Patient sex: F
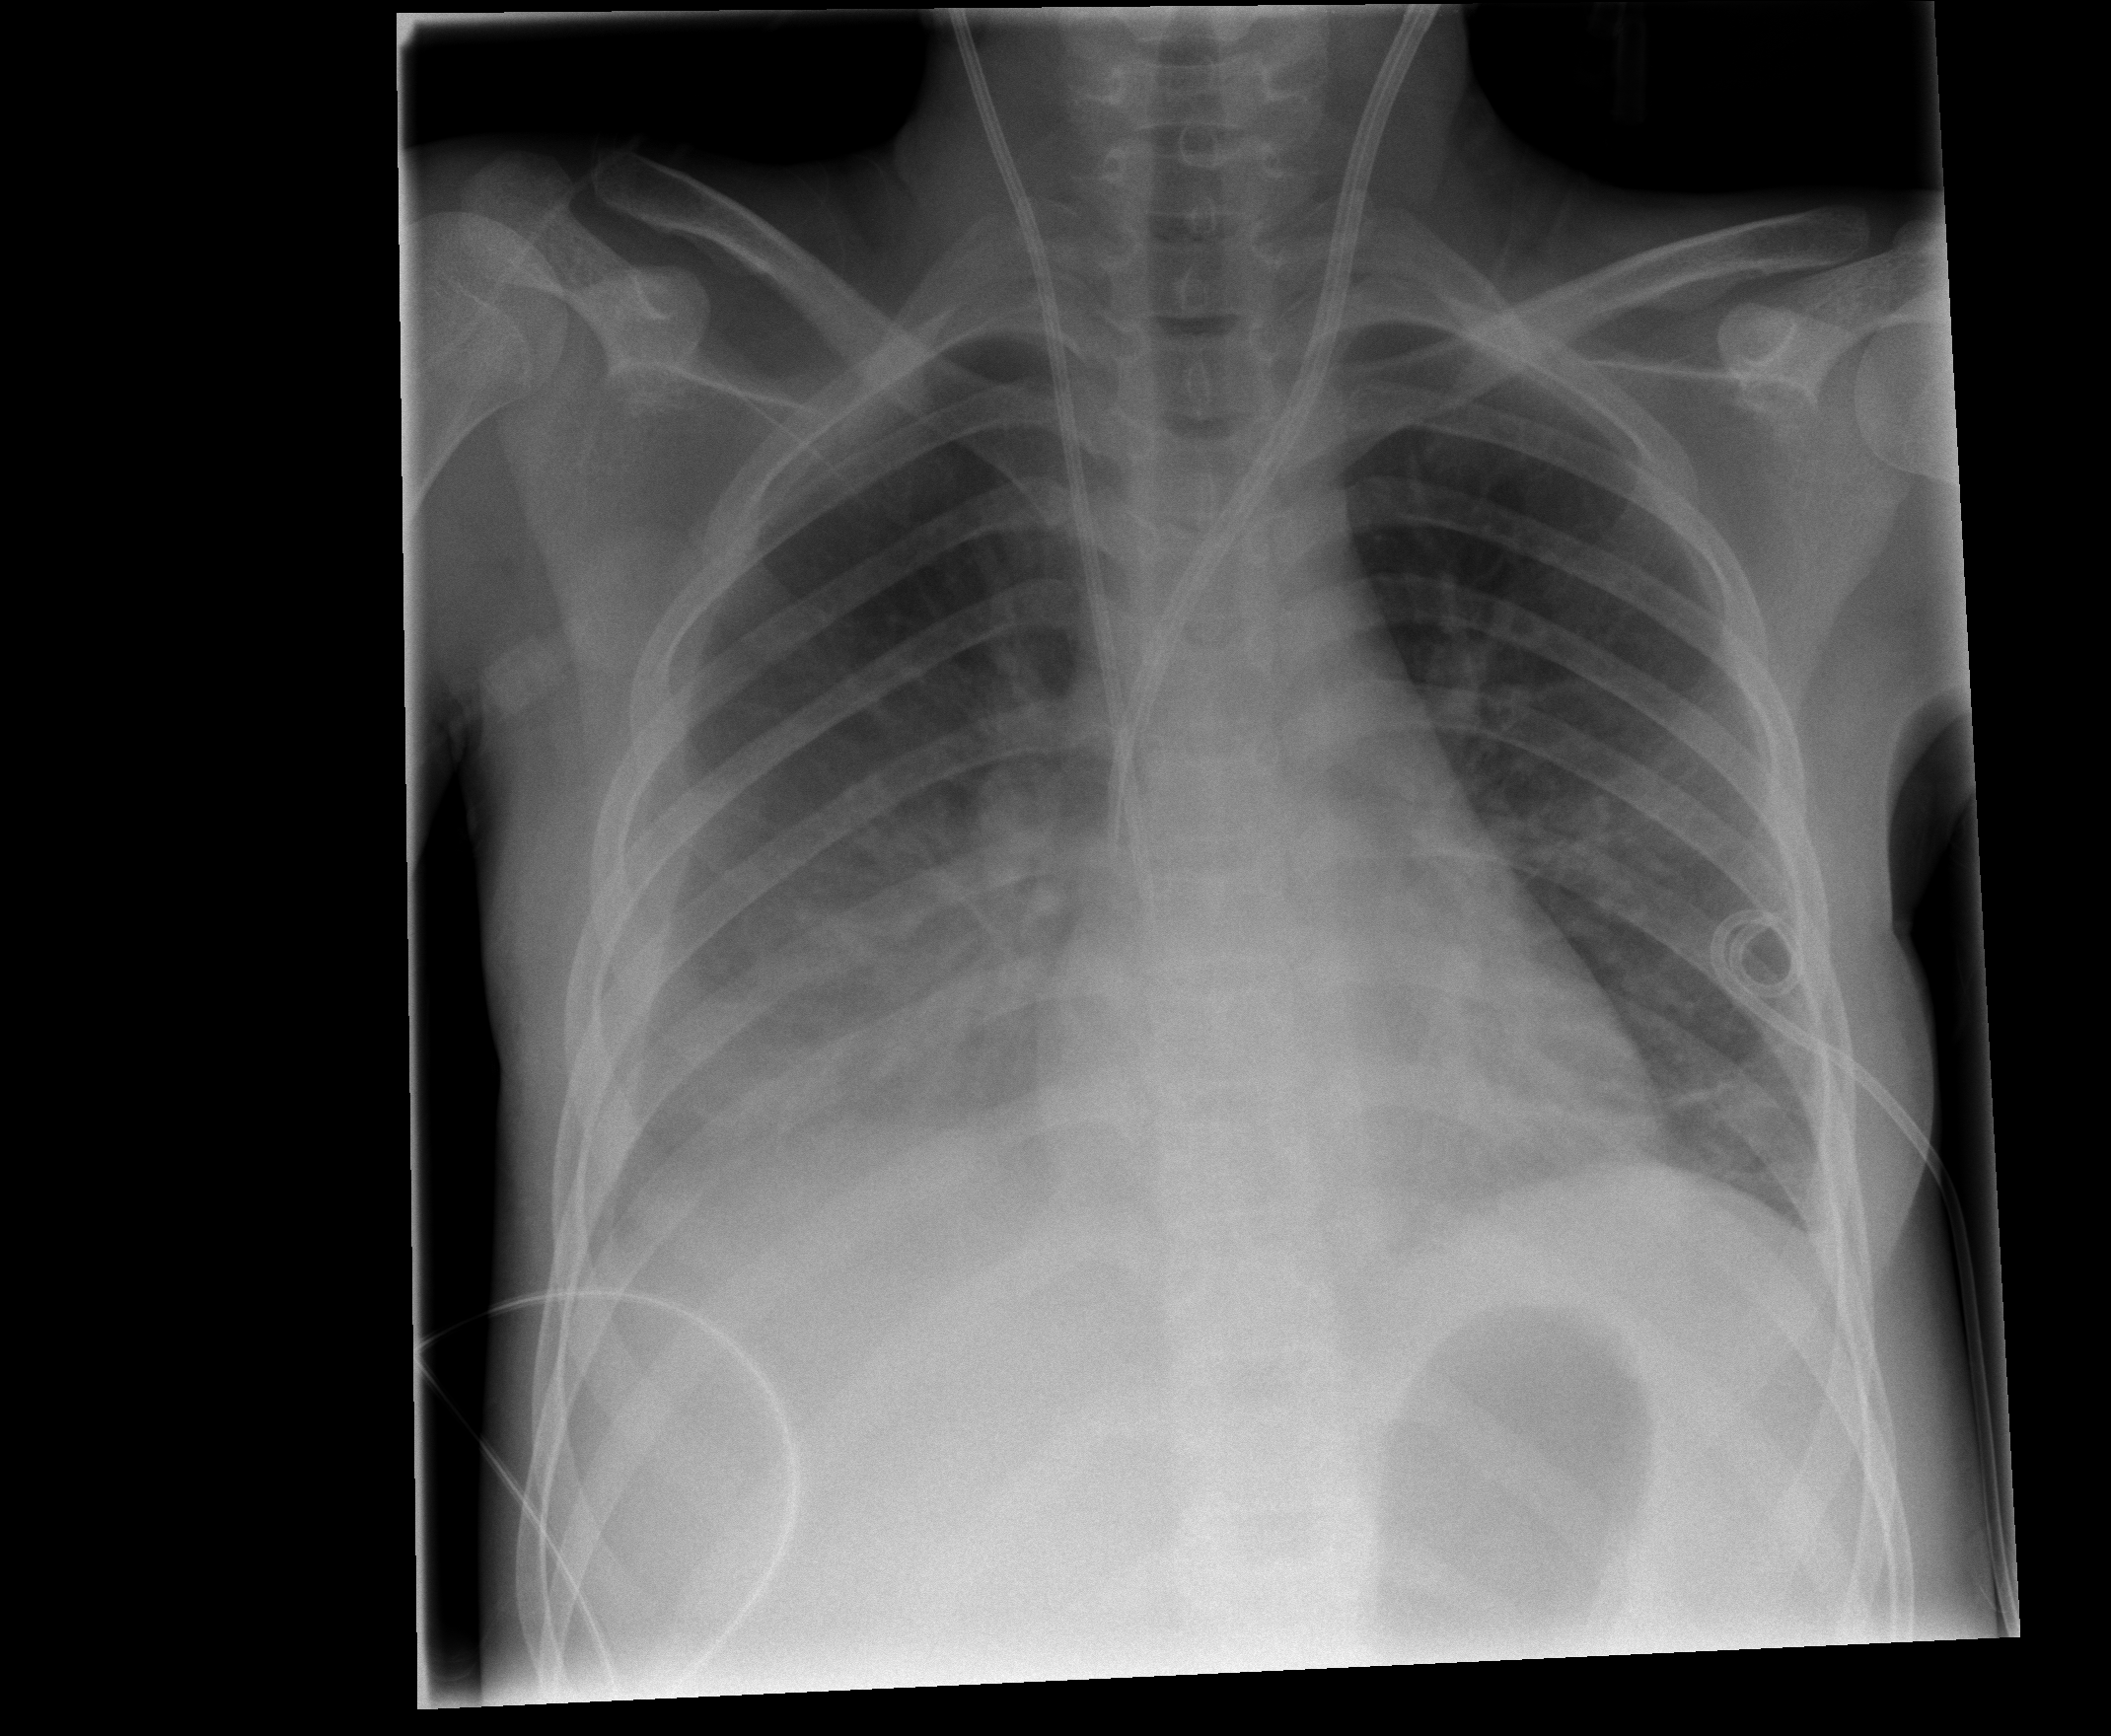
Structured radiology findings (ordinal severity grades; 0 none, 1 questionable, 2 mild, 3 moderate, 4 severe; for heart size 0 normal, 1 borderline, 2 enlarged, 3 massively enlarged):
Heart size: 0
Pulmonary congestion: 0
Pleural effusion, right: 3
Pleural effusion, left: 2
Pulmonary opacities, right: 0
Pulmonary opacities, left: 0
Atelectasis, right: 2
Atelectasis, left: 0